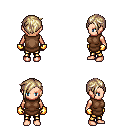
a pixel art fantasy rpg character, female body template, human, light skin, brown tunic, gold greaves, white blonde pixie cut hairstyle, gold gloves, four views (front, back, left, right), 2x2 character sprite sheet, small pixel art, hard edges, no anti-aliasing